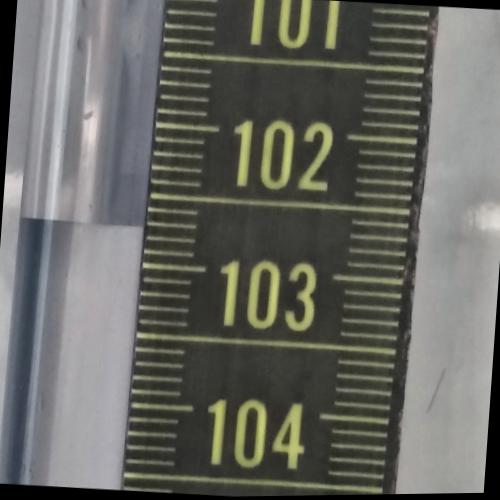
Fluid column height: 102.7 cm